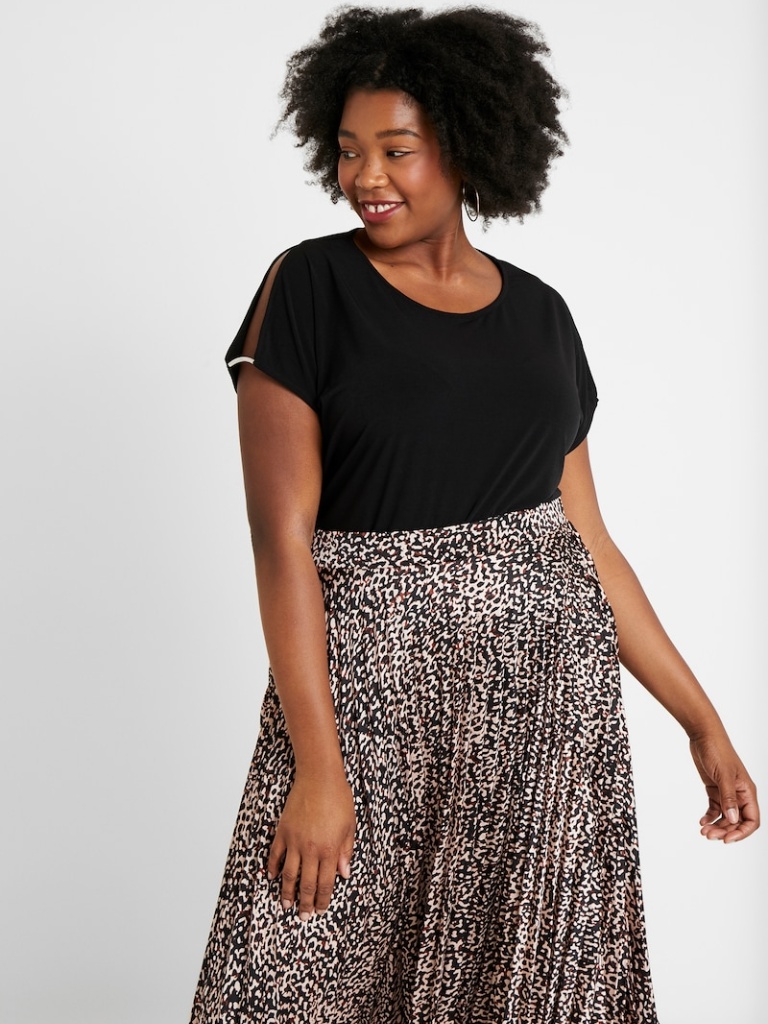
cotton relaxed short sleeve hip length Fully Tucked in crew t-shirt